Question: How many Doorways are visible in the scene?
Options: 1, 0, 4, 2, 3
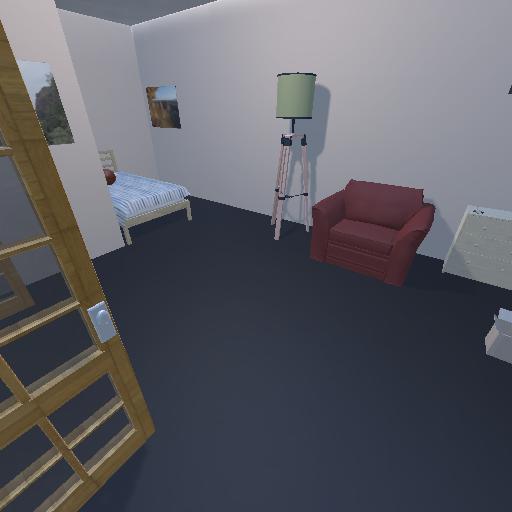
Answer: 1